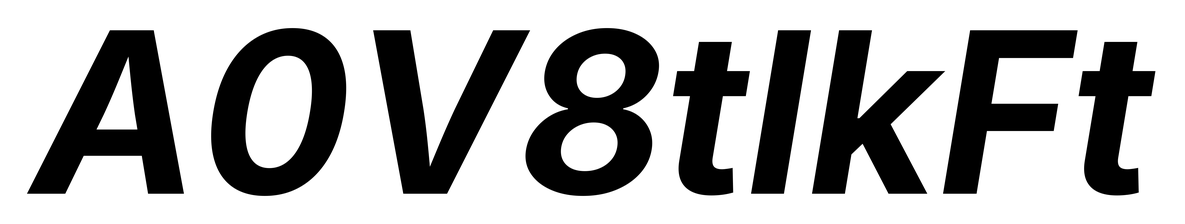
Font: Inter-Italic_Bold_Italic